Question: In my app, I will have a ListView with read and unread items, so I would like to use the same colors than the latest AOSP.
The 2 grey color shades of the messaging app sounds quite correct and I would like to know where I can have a look in Android source code to find the exact same grey. (read = white?)
Note: using a screenshot and a color picker is not acceptable, I don't want to "guess" the correct hexadecimal code.

I am totally aware that I could use my own colors, but using the system one sounds better.
The Android design website doesn't give me any clue at the color section: <URL>
Any idea/suggestion?
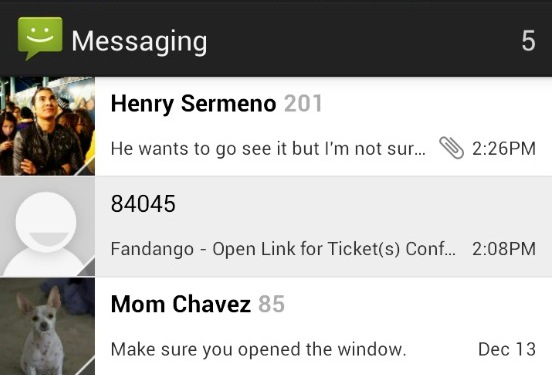
Answer: The lighter color is: #FFFFFF
The darker color is: #EEEEEE